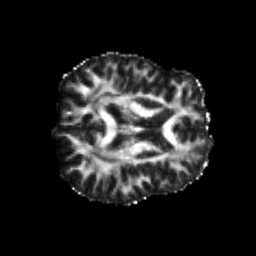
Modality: FA
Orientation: axial
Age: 26
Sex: male
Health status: healthy
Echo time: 0.074 s